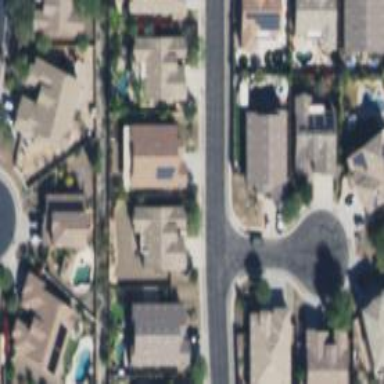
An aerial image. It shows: Residential road with separate asphalt sidewalk.